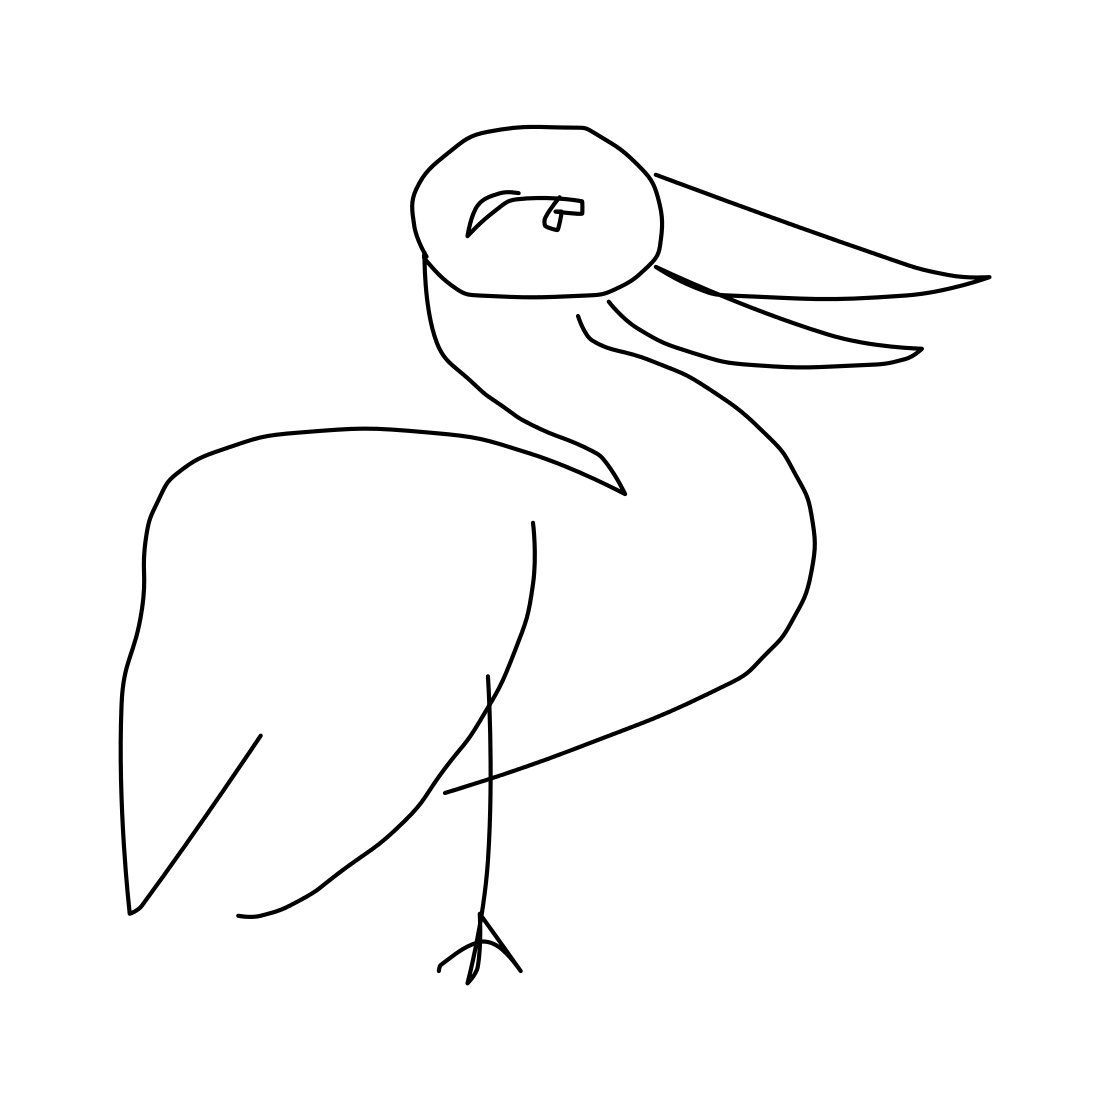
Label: standing bird